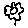
Label: flower